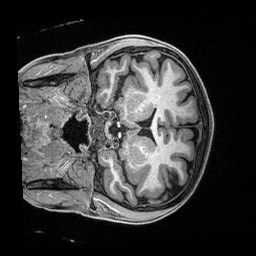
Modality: T1w
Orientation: coronal
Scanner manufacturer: siemens
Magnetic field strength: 3 T
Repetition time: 2.4 s
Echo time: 0.00122 s